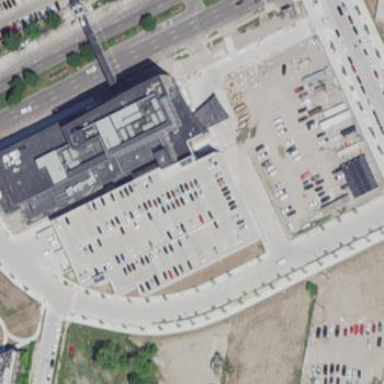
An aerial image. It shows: Part of building.